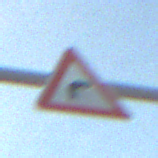
Verkehrszeichen: KurveRechts
Umgebung: Outdoor, Suburban
Tageszeit: MorningAfternoon
Wetter: PartlyCloudy
Licht: Natural
Jahreszeit: NotSpecified
Kontrast: HighContrast